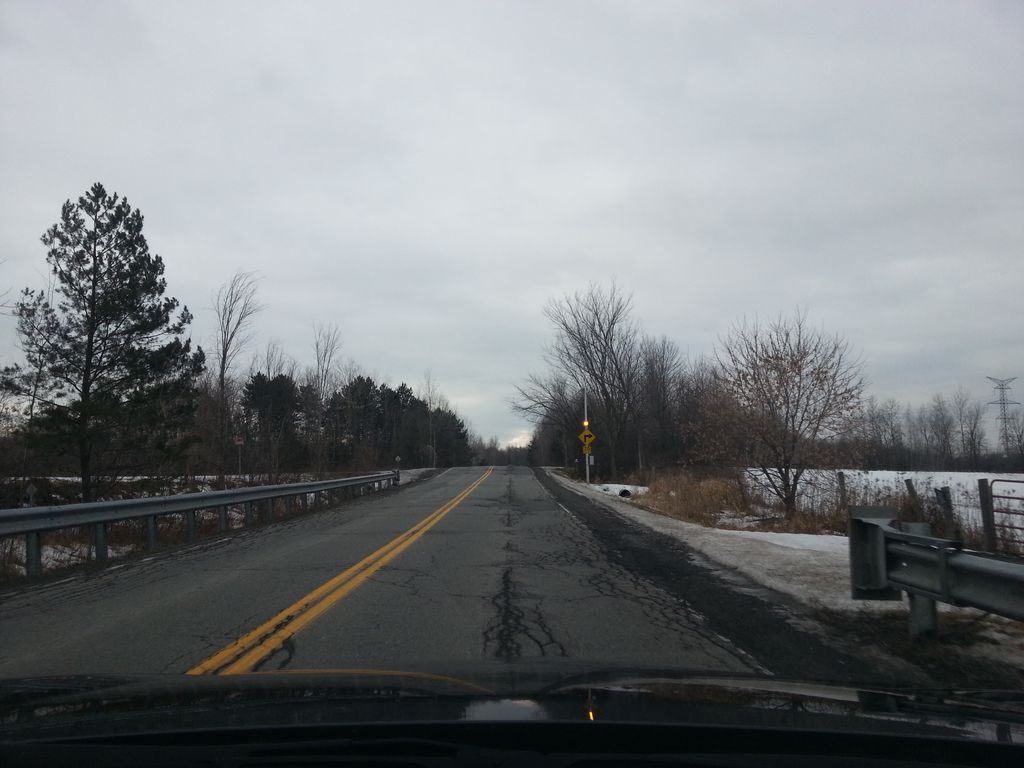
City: ottawa-gatineau